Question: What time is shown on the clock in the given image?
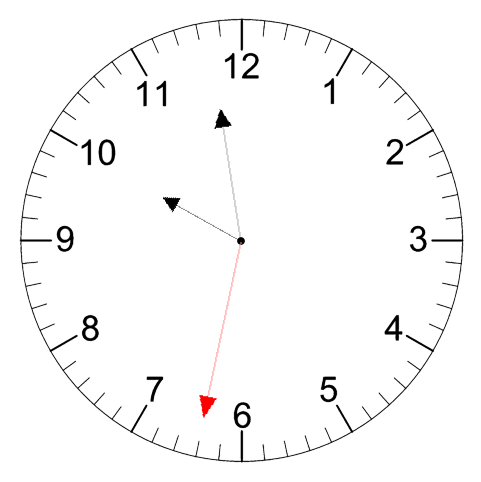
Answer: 09:58:32